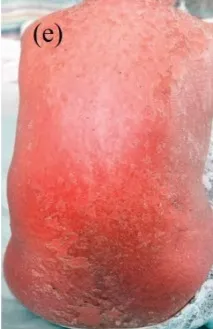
Development of the rash and timeline. Coalescing and spreading maculopapular eruptions on back.
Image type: medical_photograph (skin_photograph)